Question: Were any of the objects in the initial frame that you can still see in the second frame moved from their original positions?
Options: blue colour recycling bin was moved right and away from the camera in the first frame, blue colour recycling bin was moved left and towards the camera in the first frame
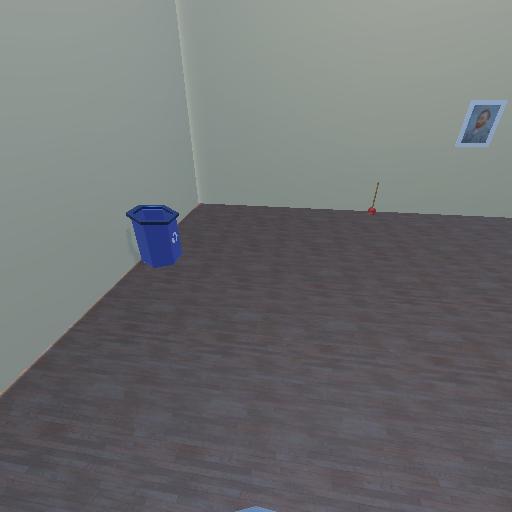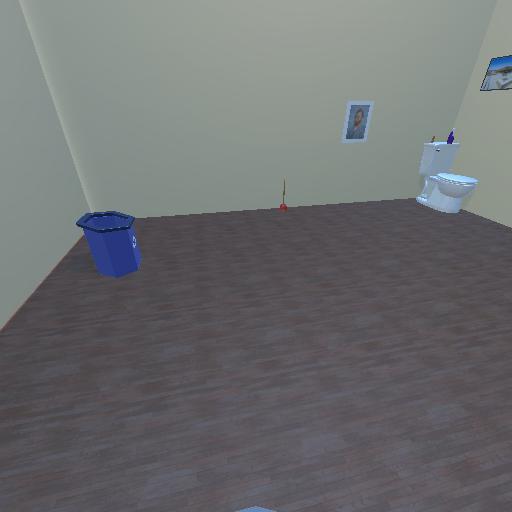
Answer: blue colour recycling bin was moved right and away from the camera in the first frame